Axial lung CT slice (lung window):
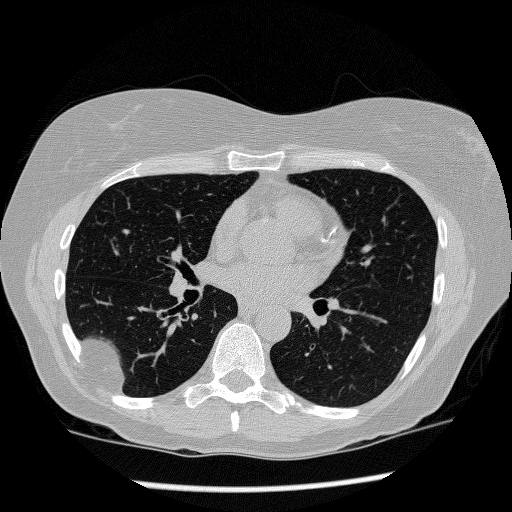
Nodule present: no